Field crop: tomato
Growth stage: 2
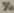
Species: solanum